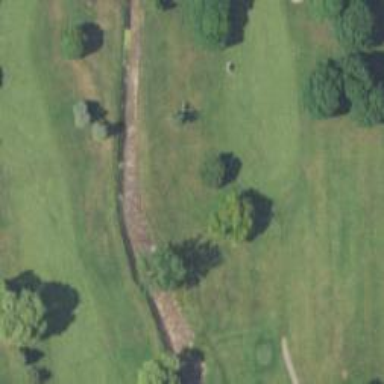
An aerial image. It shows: Water hazard on golf course. The hazard is natural water feature.